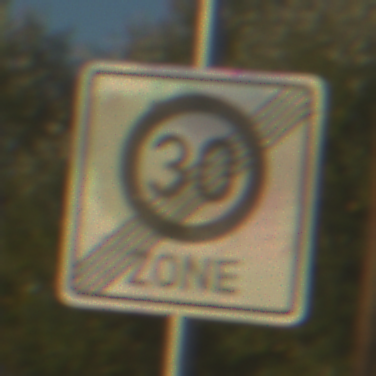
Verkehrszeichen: EndeZone30
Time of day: SunriseSunset
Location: Outdoor (RoadRail)
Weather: Clear
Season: NotSpecified
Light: Natural